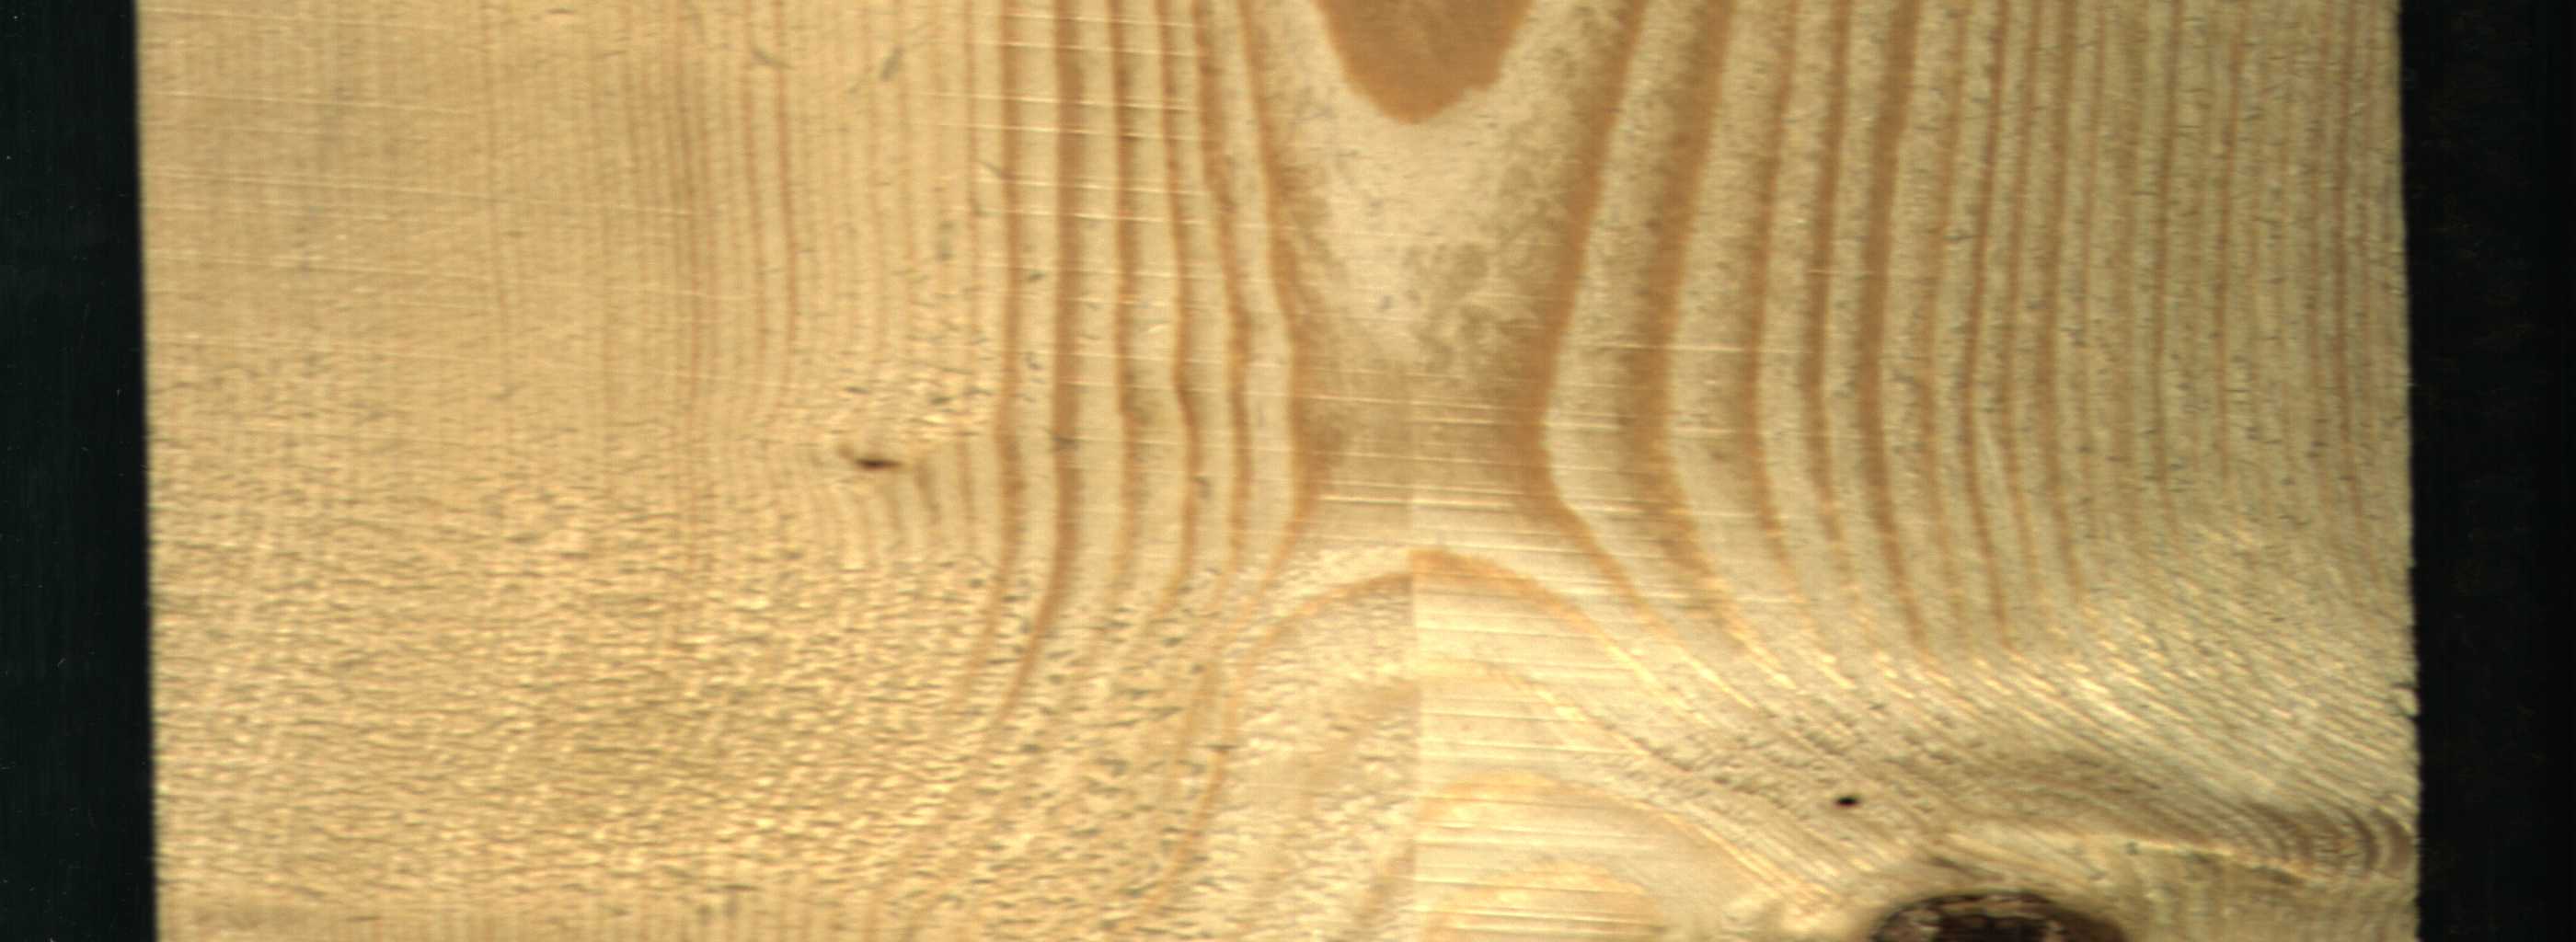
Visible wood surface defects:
Dead_Knot
Dead_Knot
Live_Knot